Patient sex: F
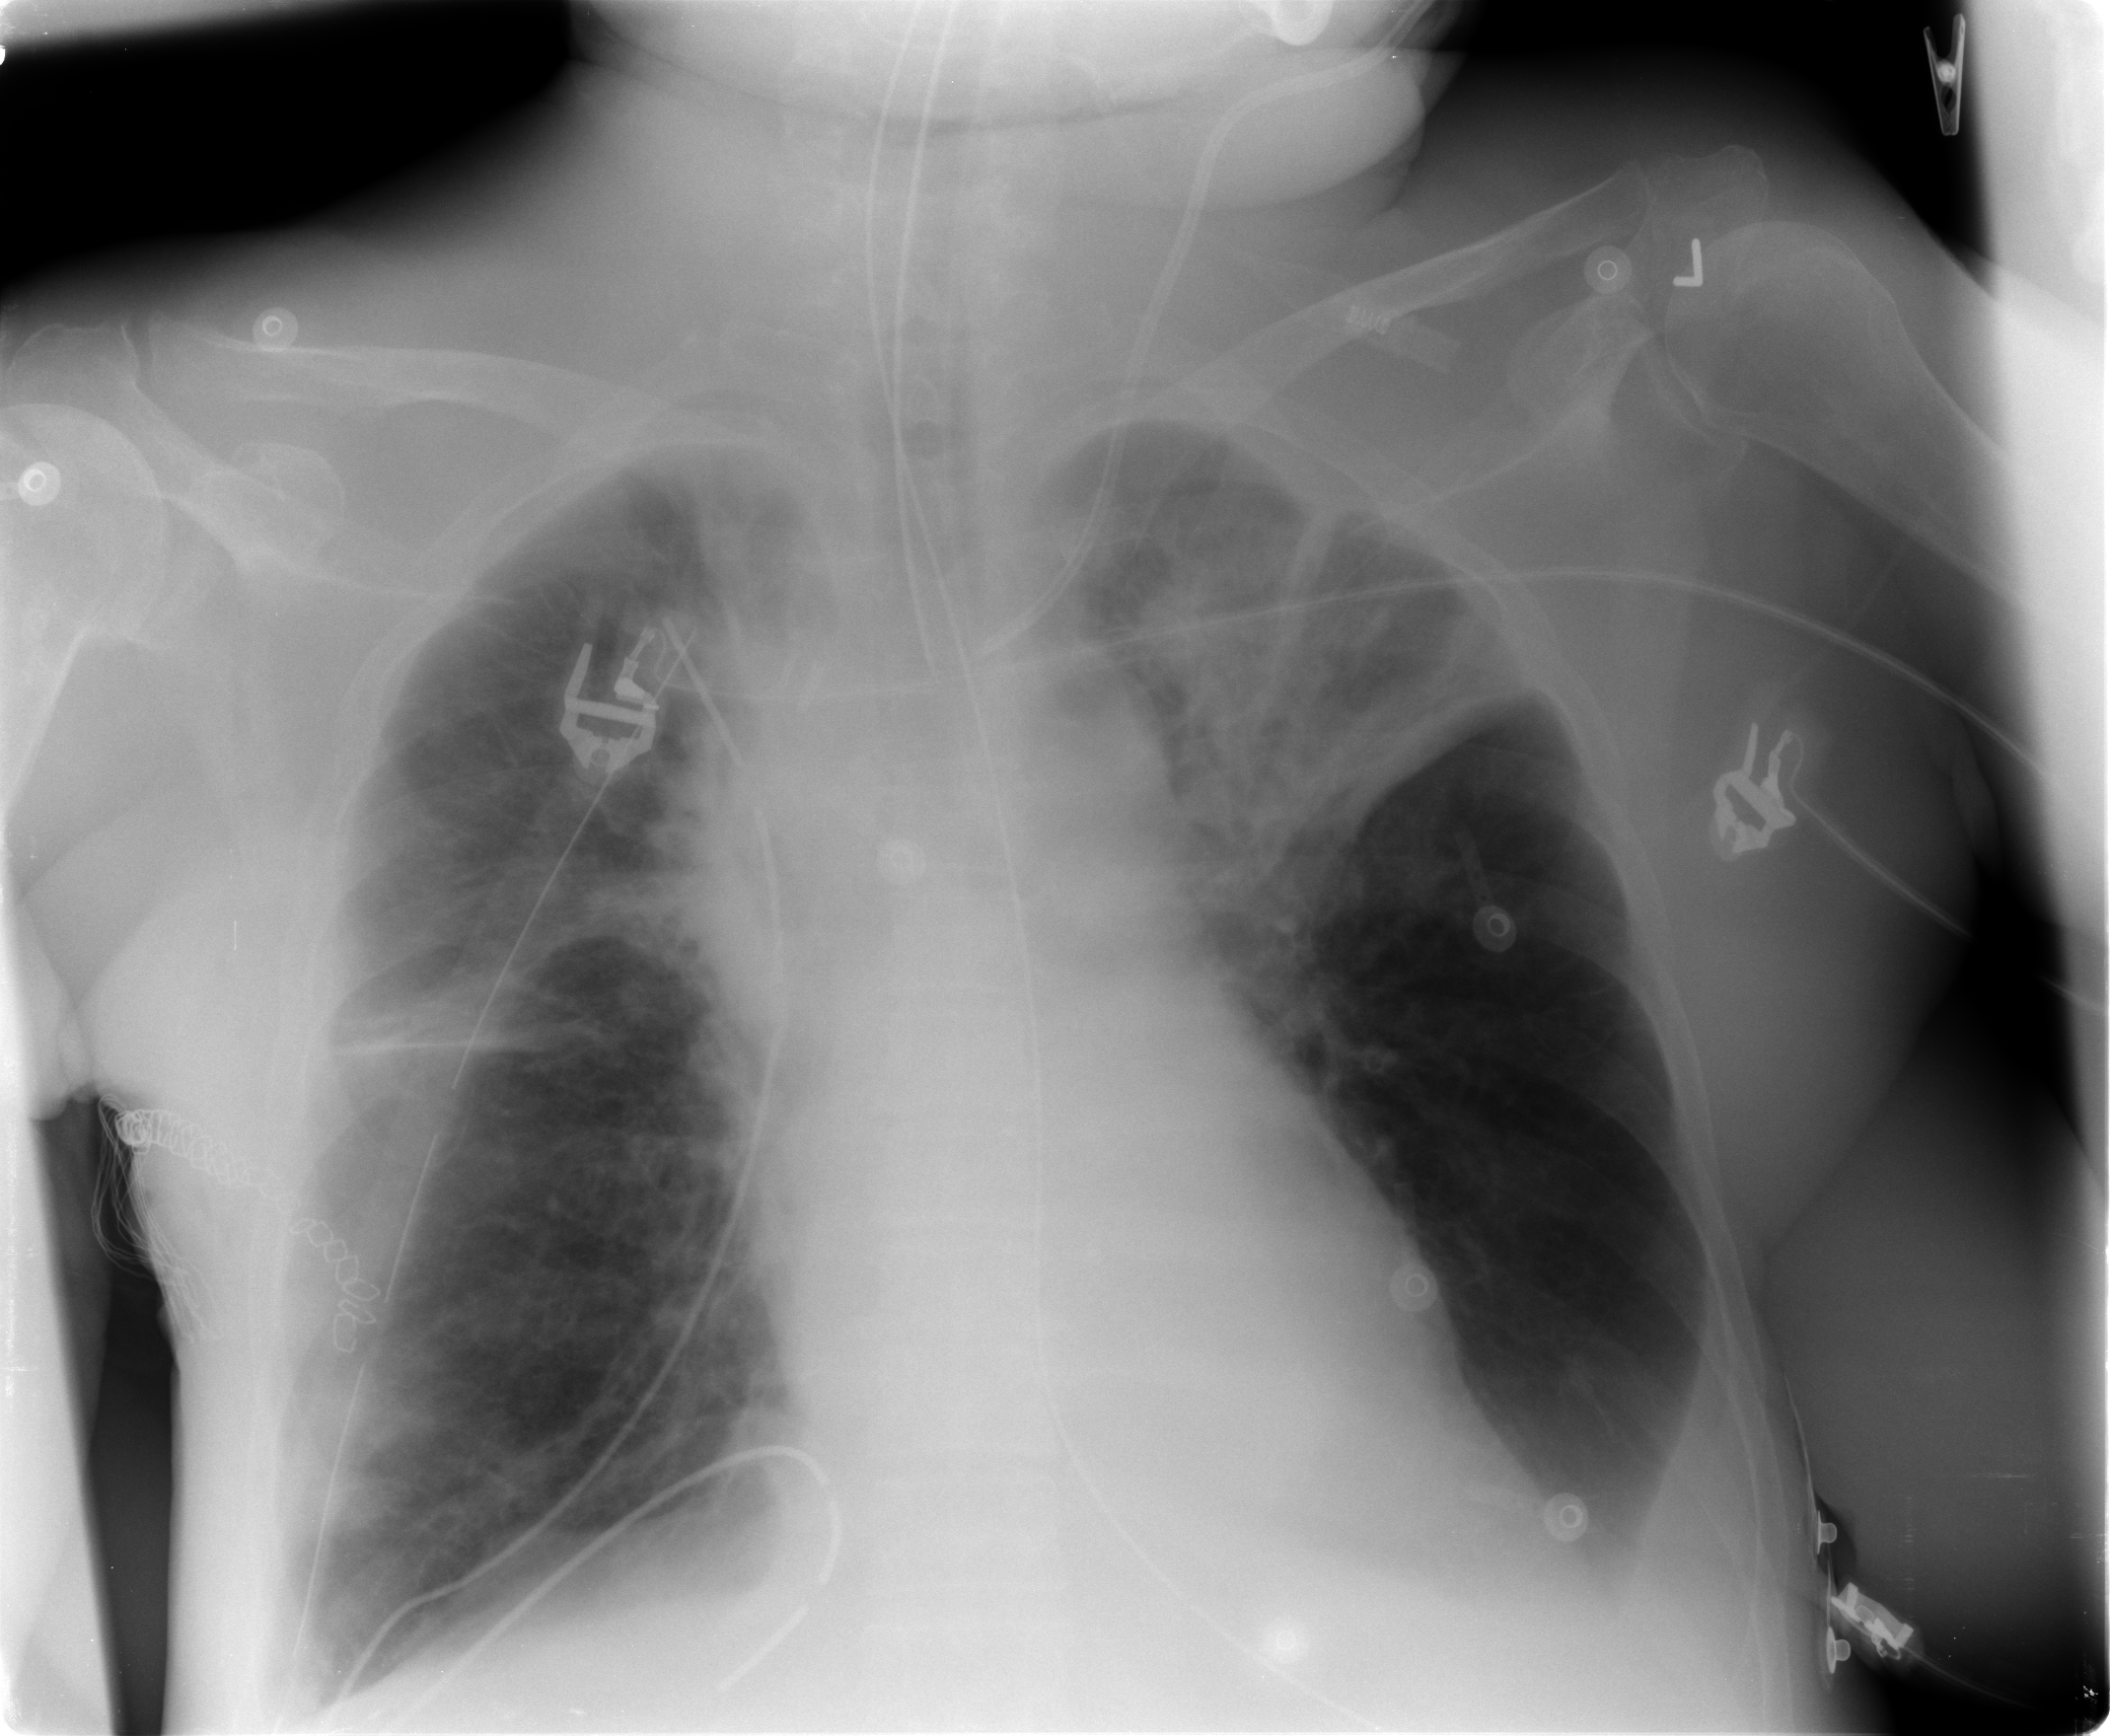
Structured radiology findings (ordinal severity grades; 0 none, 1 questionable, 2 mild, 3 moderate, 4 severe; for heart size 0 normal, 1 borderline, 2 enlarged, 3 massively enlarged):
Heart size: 1
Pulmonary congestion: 2
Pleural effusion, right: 2
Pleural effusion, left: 3
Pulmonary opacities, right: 3
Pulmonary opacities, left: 3
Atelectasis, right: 2
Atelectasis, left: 3